Question: How can I draw 'Path' with fading (opacity or thicknes) line? Something like this.

I know there is 'LinearGradient' shader for 'Paint', but it won't along the 'Path'.
One possible solution might be to get points along the 'Path' and just draw it by myself through the segments'. But I coouldn't find any method for that either.
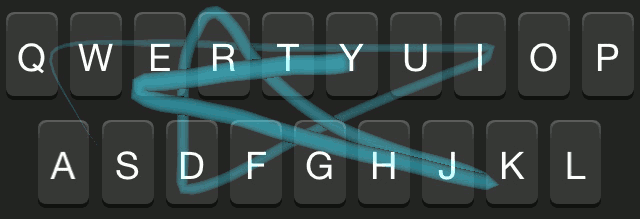
Answer: I came up with the following code. The mos important thing is <URL>.
'''
if (getGesturePath() != null) {
final short steps = 150;
final byte stepDistance = 5;
final byte maxTrailRadius = 15;
pathMeasure.setPath(getGesturePath(), false);
final float pathLength = pathMeasure.getLength();
for (short i = 1; i <= steps; i++) {
final float distance = pathLength - i * stepDistance;
if (distance >= 0) {
final float trailRadius = maxTrailRadius * (1 - (float) i / steps);
pathMeasure.getPosTan(distance, pathPos, null);
final float x = pathPos[0] + RandomUtils.nextFloat(0, 2 * trailRadius) - trailRadius;
final float y = pathPos[1] + RandomUtils.nextFloat(0, 2 * trailRadius) - trailRadius;
paint.setShader(new RadialGradient(
x,
y,
trailRadius > 0 ? trailRadius : Float.MIN_VALUE,
ColorUtils.setAlphaComponent(Color.GREEN, random.nextInt(0xff)),
Color.TRANSPARENT,
Shader.TileMode.CLAMP
));
canvas.drawCircle(x, y, trailRadius, paint);
}
}
}
'''